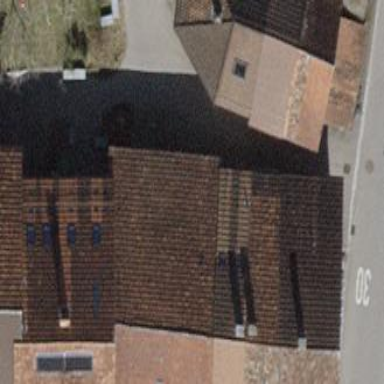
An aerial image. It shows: Building with tile roof.